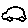
Label: car